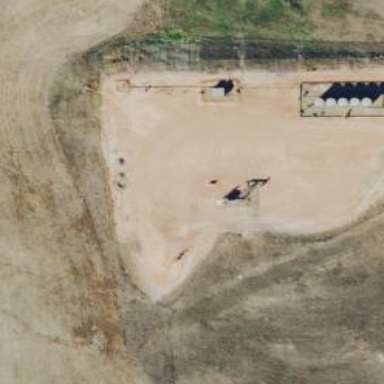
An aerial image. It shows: Petroleum well.